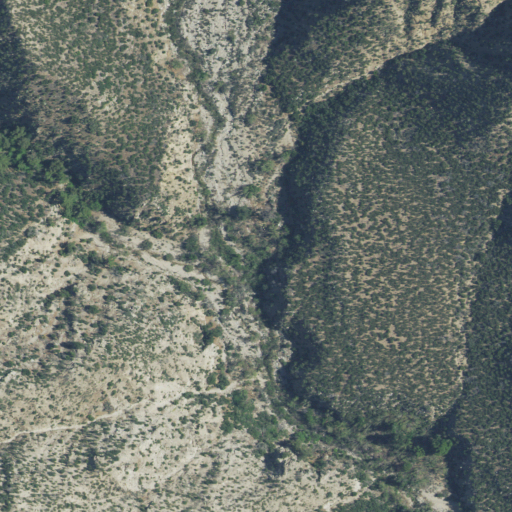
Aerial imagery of valley in California named Sycamore Canyon containing only shrub